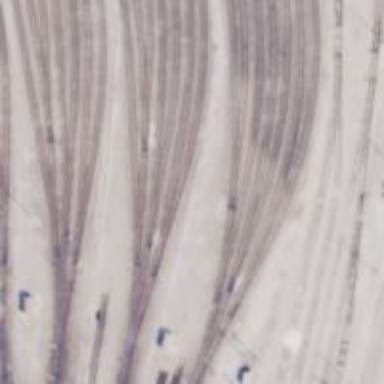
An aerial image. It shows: Railway yard.